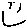
Label: smiley face